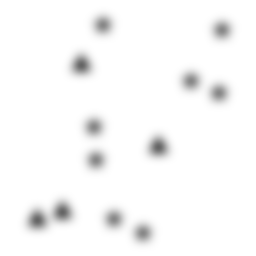
Squares: 0
Triangles: 4
Stars: 8
Total shapes: 12